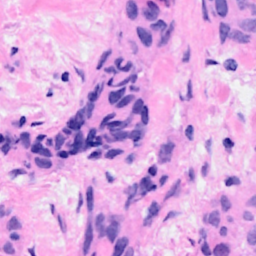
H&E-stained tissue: Breast